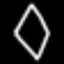
Label: diamond